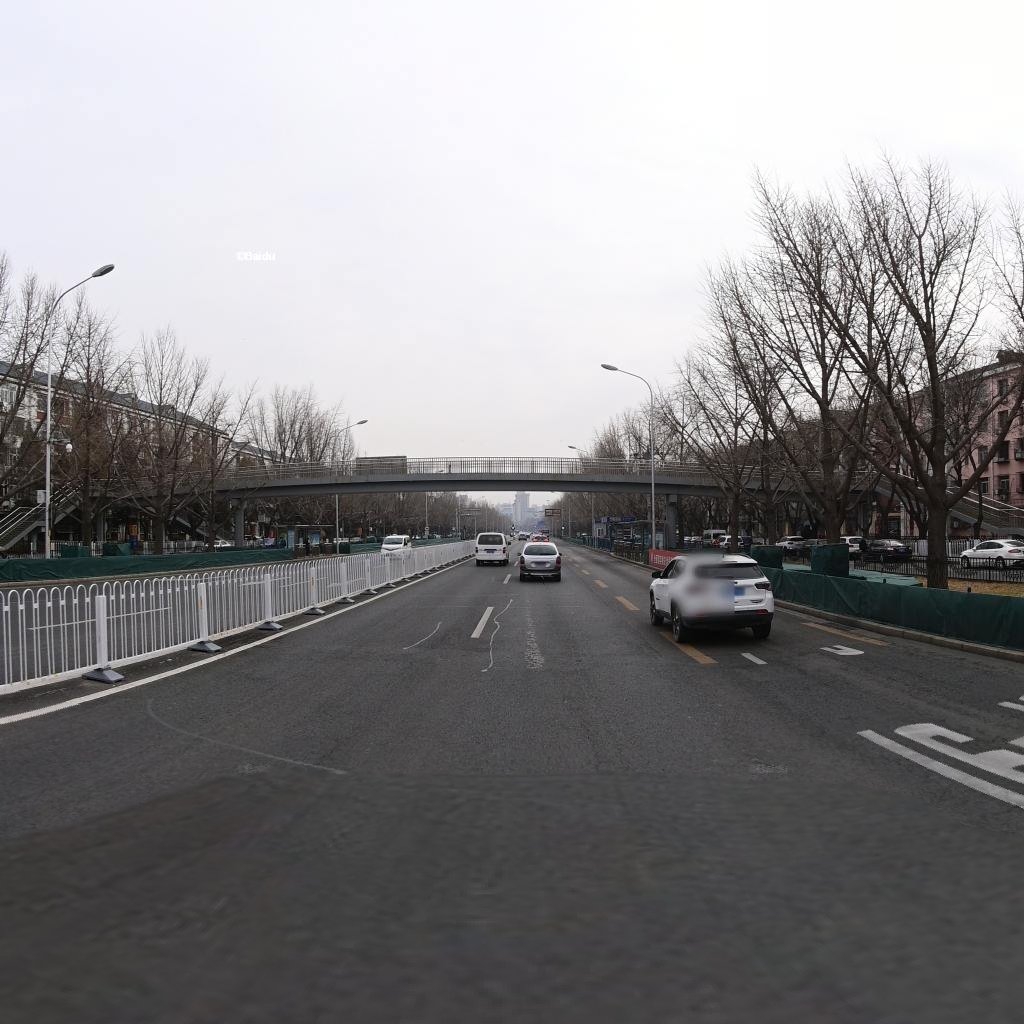
Region: Haidian
Road damage annotations: transverse patch, longitudinal patch, longitudinal patch